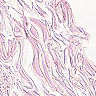
Metastatic tissue present: no